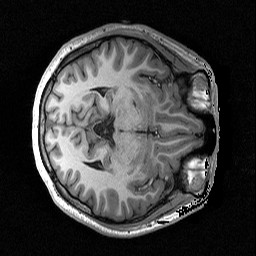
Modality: T1w
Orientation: axial